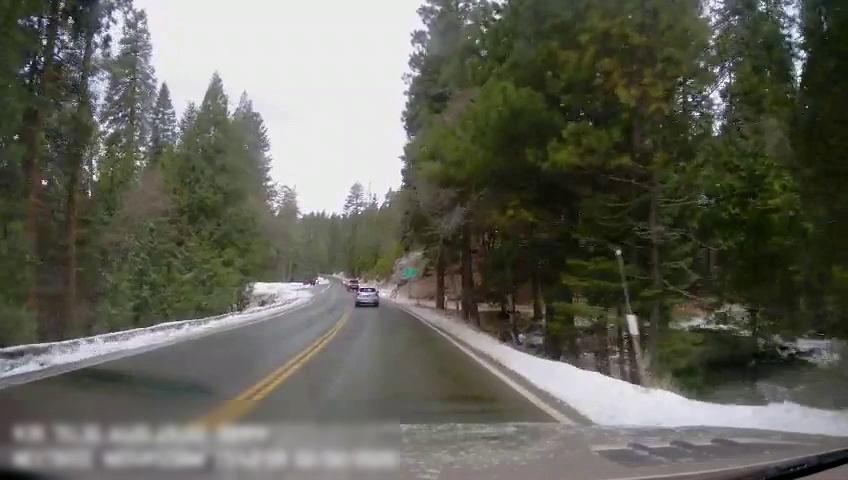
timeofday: Day
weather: Cloudy
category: Drivable Space
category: Vehicles | Truck
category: Vehicles | Car
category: Lanes | Current Lane
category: Lanes | Current Lane
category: Lanes | Opposite Lane
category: Lanes | Opposite Lane
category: Traffic | Signs